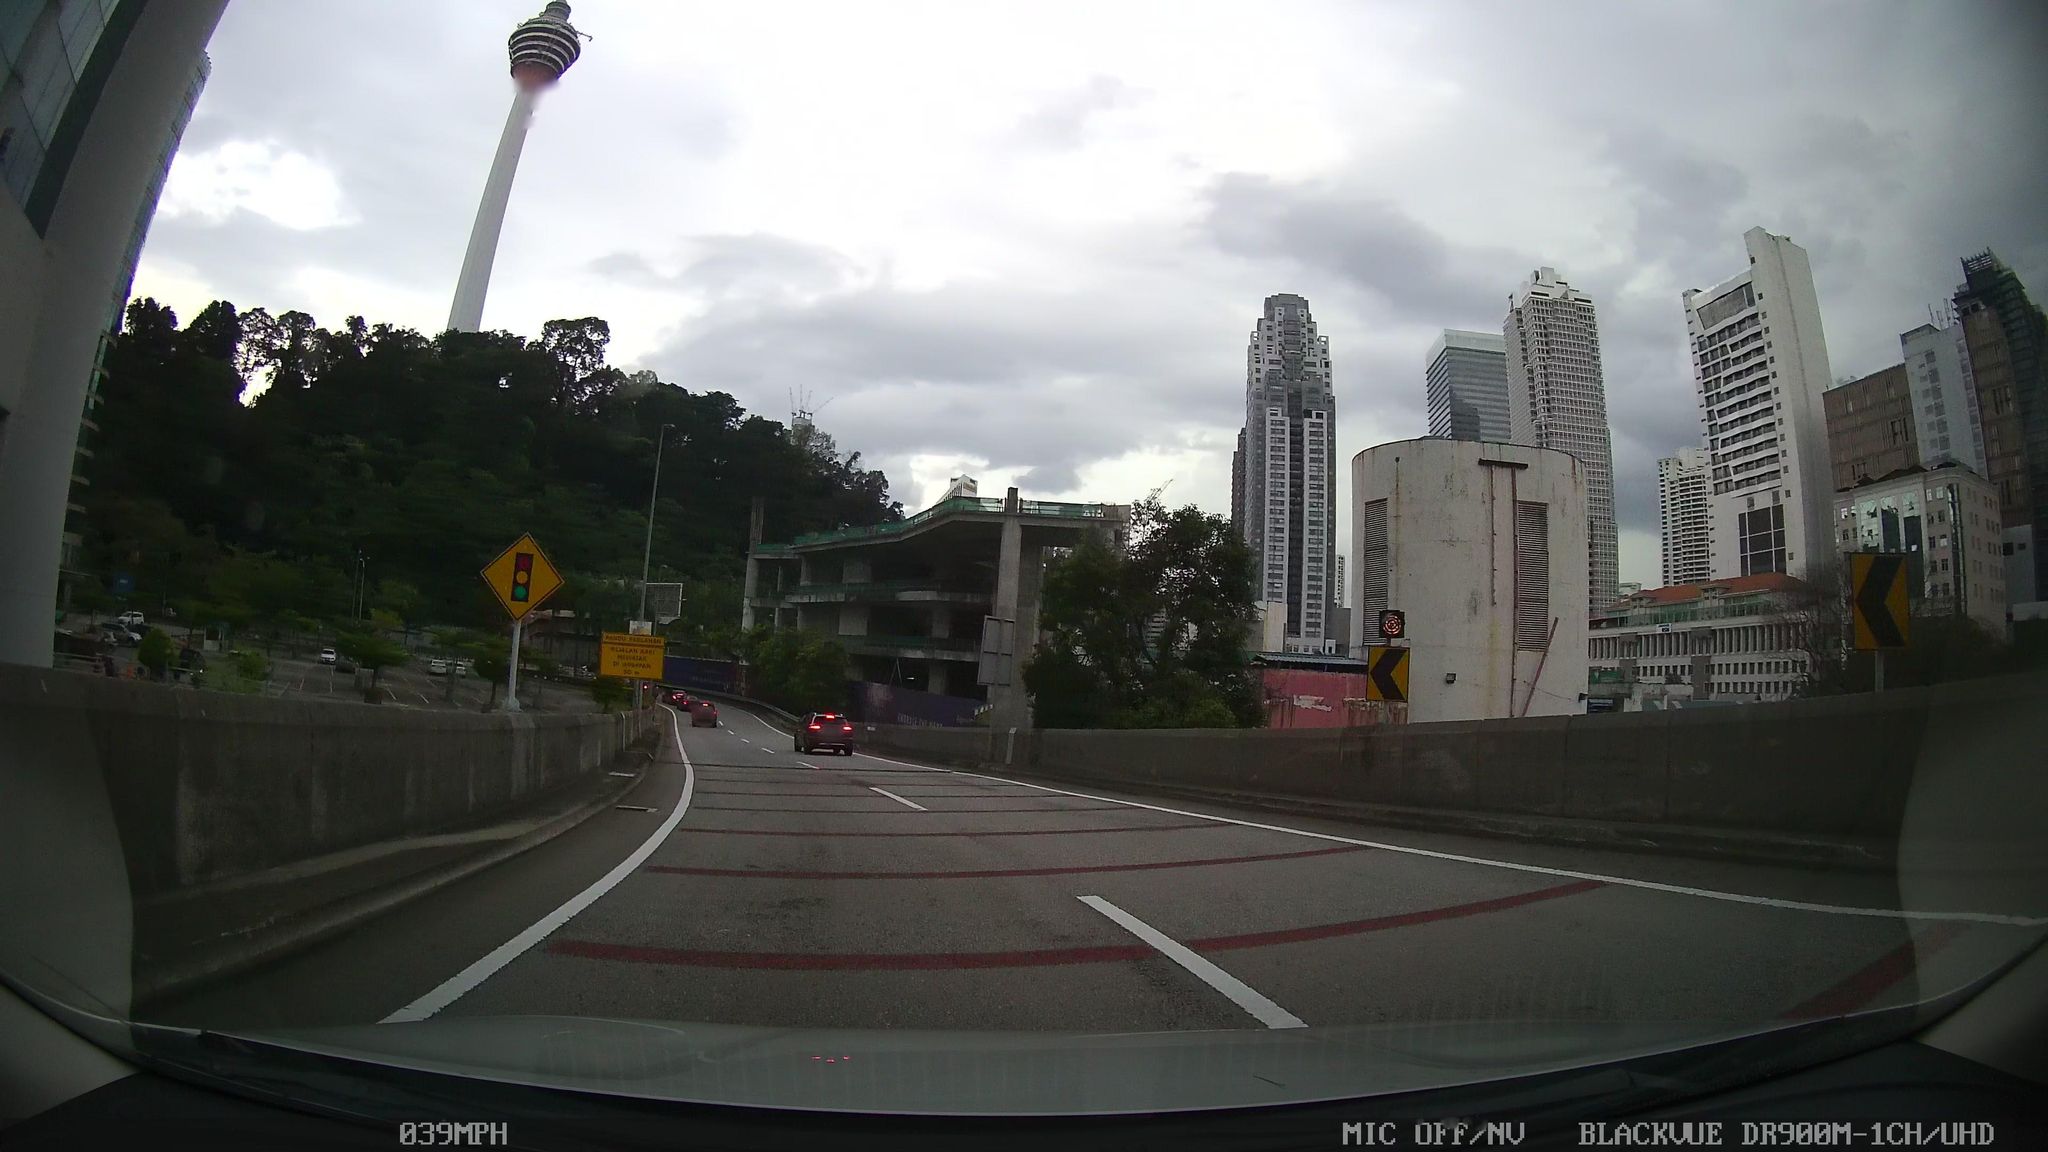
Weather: cloudy
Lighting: day
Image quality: good
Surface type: driving surface
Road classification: motorway_link, motorway
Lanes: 2
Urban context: urban centre
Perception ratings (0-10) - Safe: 3.32, Lively: 5.38, Beautiful: 3.36, Boring: 1.61, Depressing: 4.16, Wealthy: 2.42